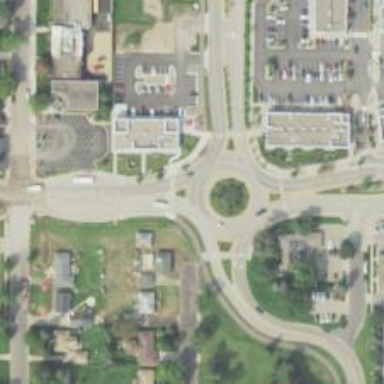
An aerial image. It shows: Secondary road around roundabout.